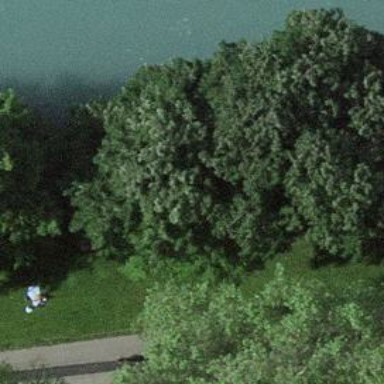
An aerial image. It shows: Bench for seating.